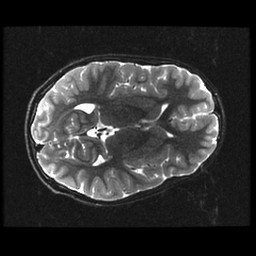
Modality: T2w
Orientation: axial
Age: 11
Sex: female
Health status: ill
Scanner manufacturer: ge
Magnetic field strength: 3 T
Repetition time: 7.5 s
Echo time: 0.1015 s